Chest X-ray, PA view. Patient: 73 years old, sex F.
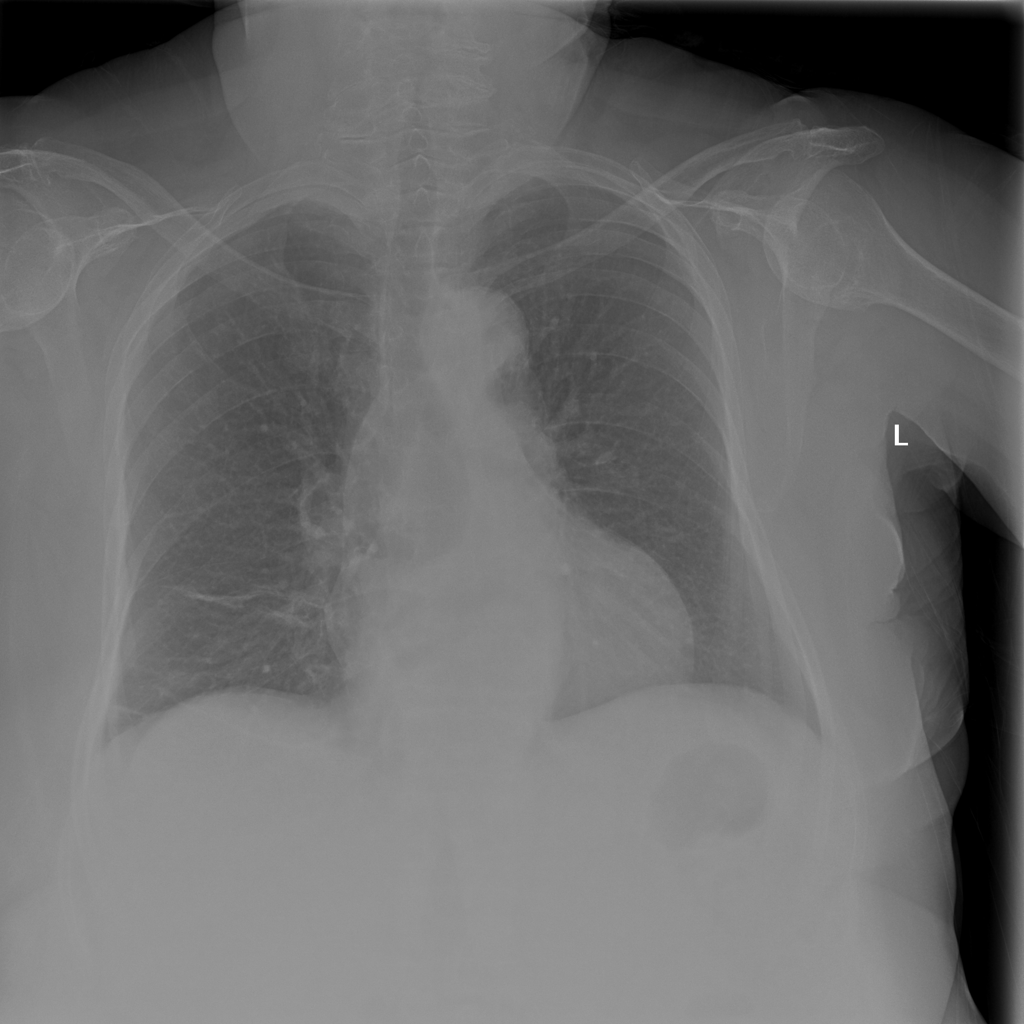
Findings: Atelectasis, Hernia